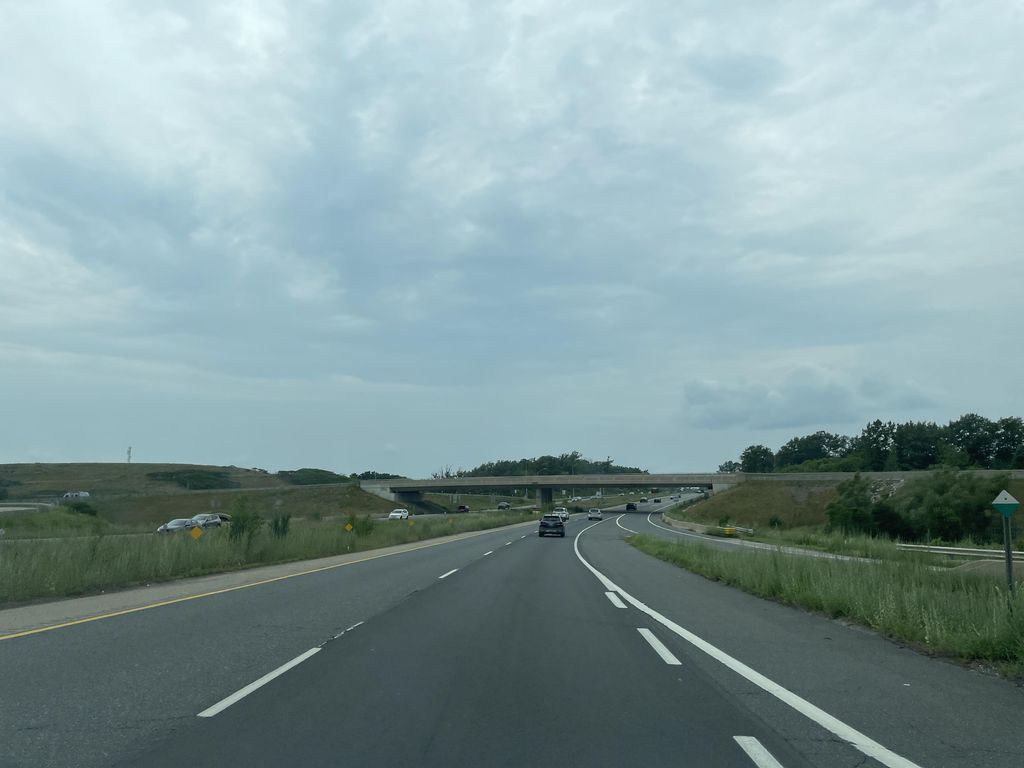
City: hamilton